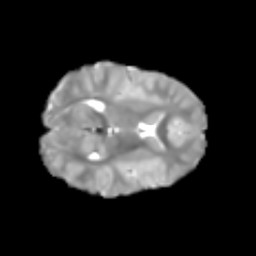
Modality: T2w
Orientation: axial
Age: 6
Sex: male
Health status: healthy